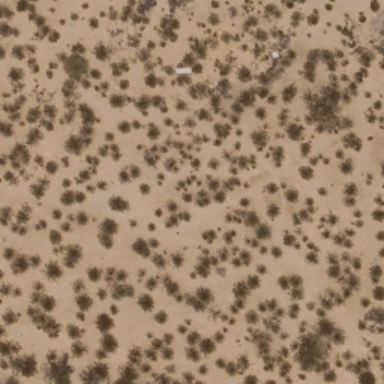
This is a chaparral .